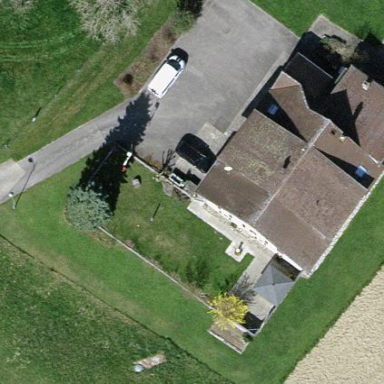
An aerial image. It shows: Simple house.